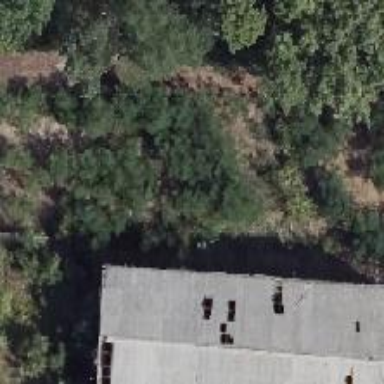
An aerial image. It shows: Abandoned railway yard is depicted.